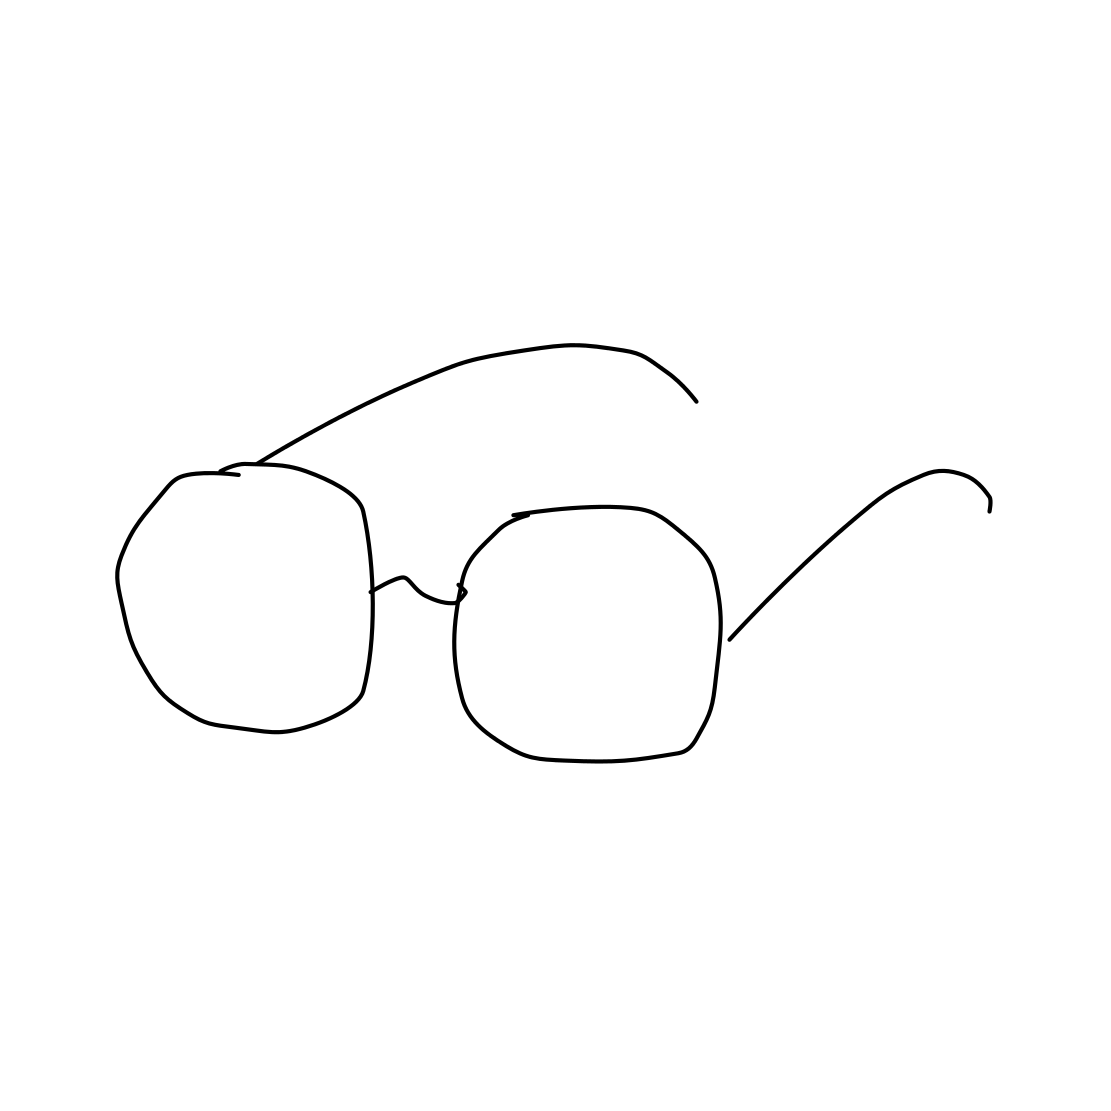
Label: eyeglasses